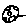
Label: moon